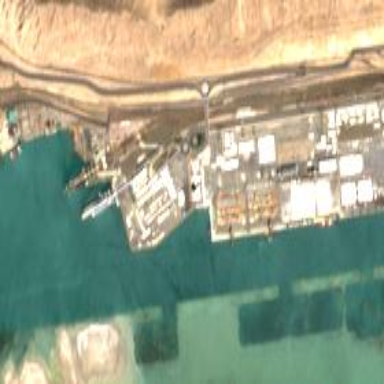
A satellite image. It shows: Industrial area designated for port activities.